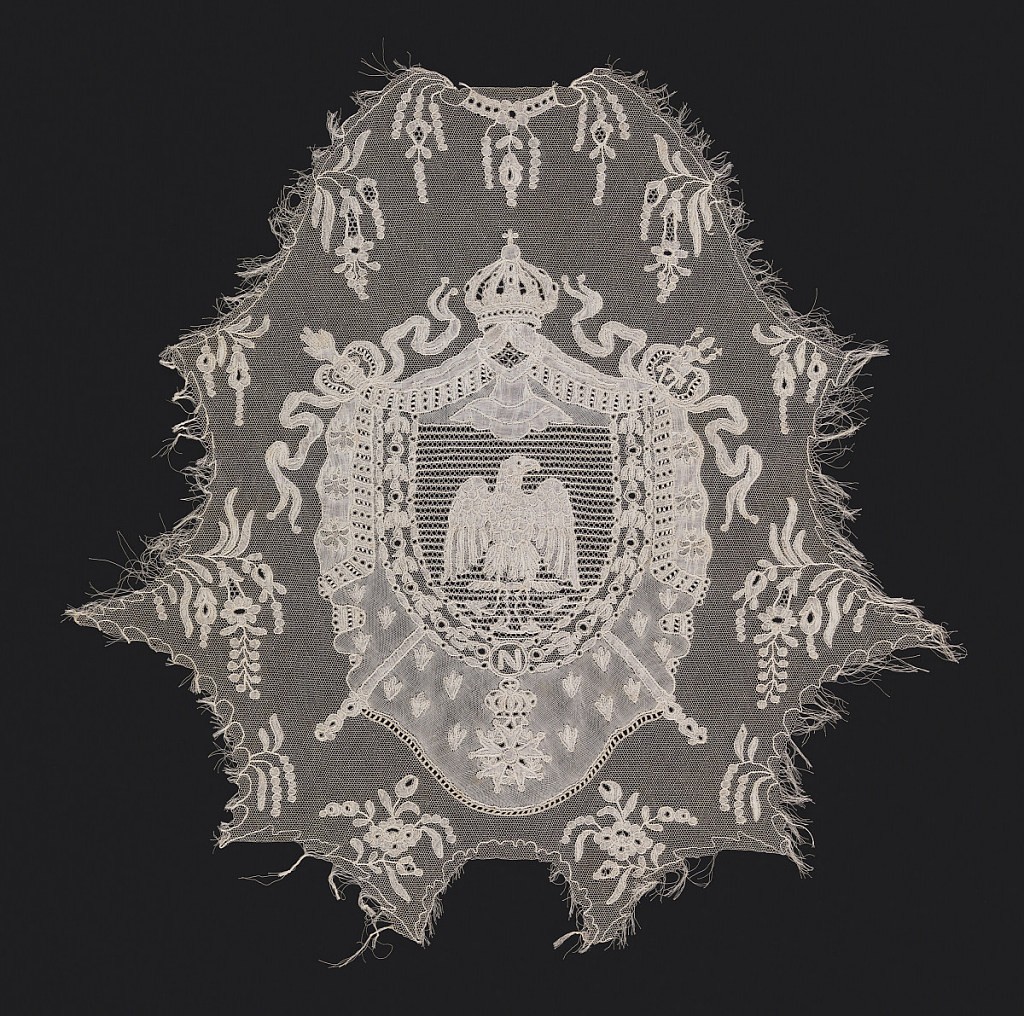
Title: Medallion
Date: early 19th century, after 1804
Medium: linen Technique: bobbin lace, Lille style with heavy outlining thread Label: linen bobbin lace
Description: Lace insertion with a central medallion containing the imperial shield of Napoleon I, surrounded by small floral sprays, in a net ground. Made in Lille style with heavy thread.